Question: I am trying to run GAMs using binomial data (link=logit) on r with the mgcv package. This is to attempt to describe habitat use of bottlenose dolphins using presence (1) and absence (0) data as the response and a suite of environmental variables as the predictor.
The code I am using appears to be working fine however, when I plot residuals I am left with two distinct lines. My understanding is that when plotting residuals there should be an even scatter around the line - however this is not the case - any guidance on what I should be looking for would be greatly appreciated
Here is the output using an example of 2 variables:
'''
m1<-gam(Presence~s(Dist_Ent_k,k=8)+s(Dist_wall_m,k=5), data=mydata,
family = binomial(link = "logit"), weights=resp.weight)
summary(m1)
Family: binomial
Link function: logit
Formula:
Presence ~ s(Dist_Ent_k, k = 8) + s(Dist_wall_m, k = 5)
Parametric coefficients:
Estimate Std. Error z value Pr(>|z|)
(Intercept) -0.30155 0.09839 -3.065 0.00218 **
'''
---
'''
Signif. codes: 0 '***' 0.001 '**' 0.01 '*' 0.05 '.' 0.1 ' ' 1
Approximate significance of smooth terms:
edf Ref.df Chi.sq p-value
s(Dist_Ent_k) 2.658 3.333 16.411 0.0015 **
s(Dist_wall_m) 1.389 1.680 0.273 0.7434
'''
---
'''
Signif. codes: 0 '***' 0.001 '**' 0.01 '*' 0.05 '.' 0.1 ' ' 1
R-sq.(adj) = 0.0359 Deviance explained = 3.42%
UBRE = -0.76828 Scale est. = 1 n = 2696
plot(m1,shade=T,scale = 0,residuals = TRUE)]
'''

Thank you in advance!
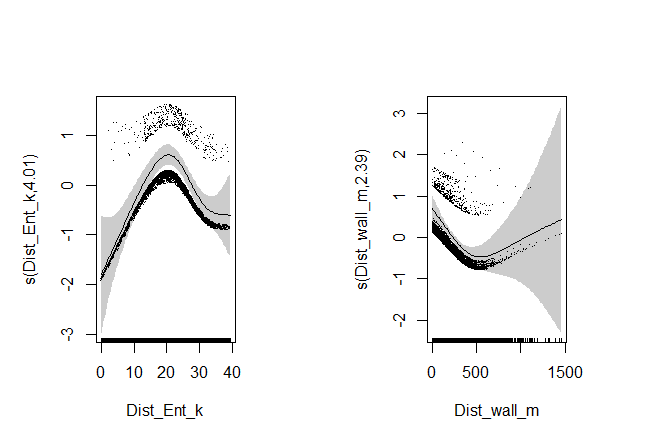
Answer: What you are plotting are partial residuals and that you see two distinct bands is simply the result of your data being binary or Bernoulli observations.
You'll see this too if you plot the deviance residuals vs the linear predictor, just more extreme; try
'''
layout(matrix(1:4, ncol = 2, byrow = TRUE))
gam.check(m1)
layout(1)
'''
Model diagnostics for Bernoulli models (binomial with a single trial) are difficult because of the extreme nature of the data -- the response is just a 0 or a 1. You can do diagnostics more easily for example if you aggregate the data in some way such that you no longer have 'm=1' trials but 'm=M'; say if your data are spatially arranged you could create a larger grid over the region and aggregate the 0s and 1s for the points in each grid, retaining information on how many points were in each grid (to give the 'M' for each aggregated binomial count).
Otherwise I don;t think there is much to be gained from plotting partial or deviance residuals for such models. The QQ-plot in the set from 'gam.check()', especially if you add 'rep = 100' (or some such number) is more useful for checking distributional assumptions as it allows a reference band to be created which has good properties for models like this; see '?qq.gam' for the function/info needed to create only the QQ plot.